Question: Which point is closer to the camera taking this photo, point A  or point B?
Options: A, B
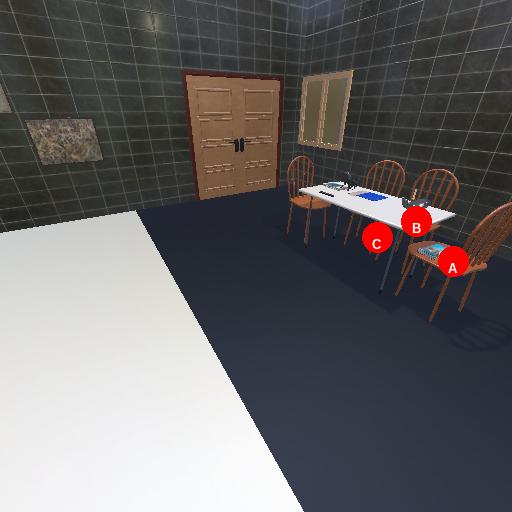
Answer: A